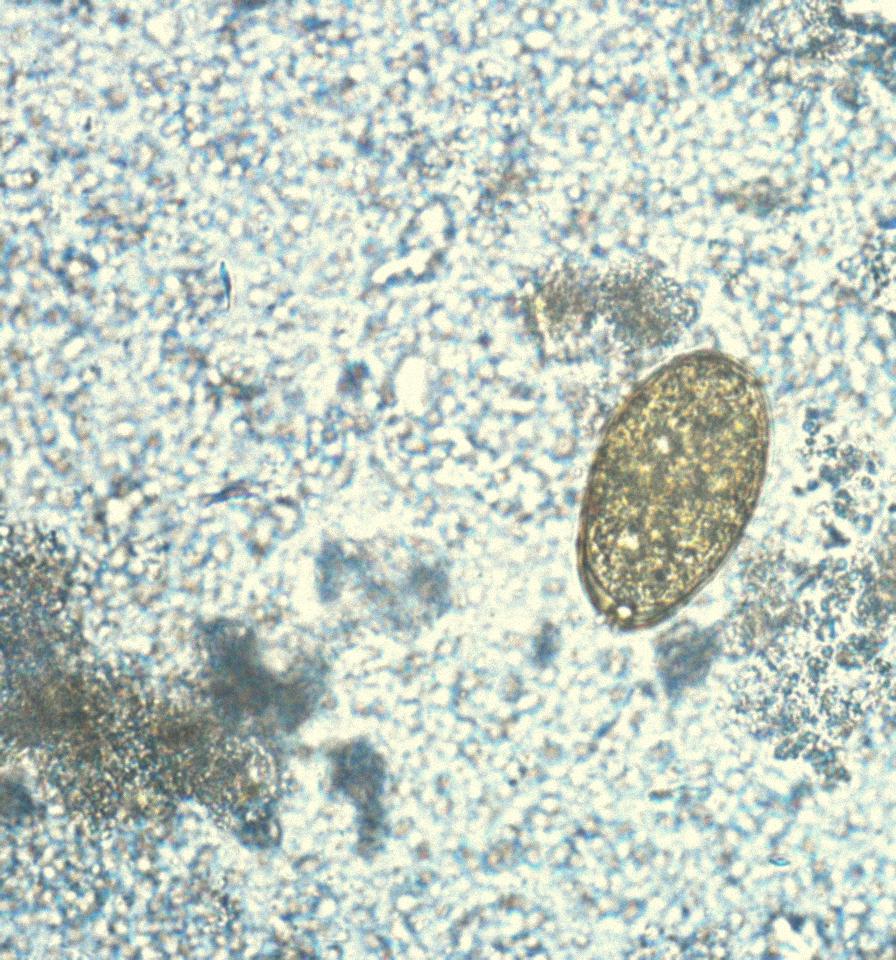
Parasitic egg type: Paragonimus spp